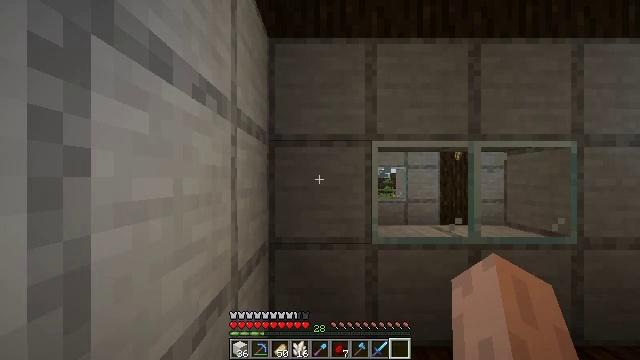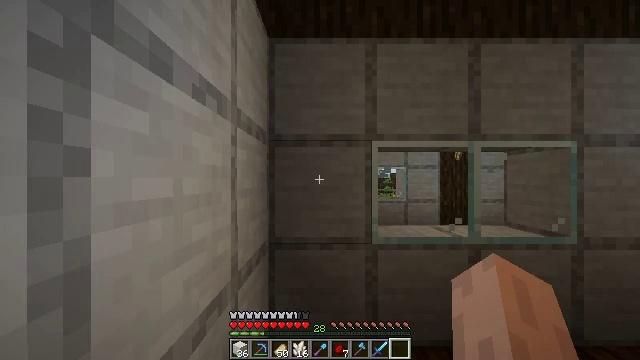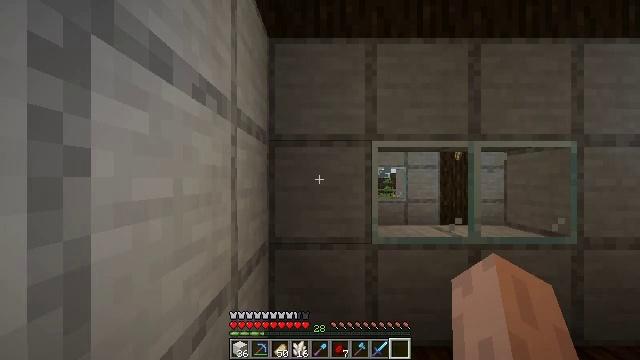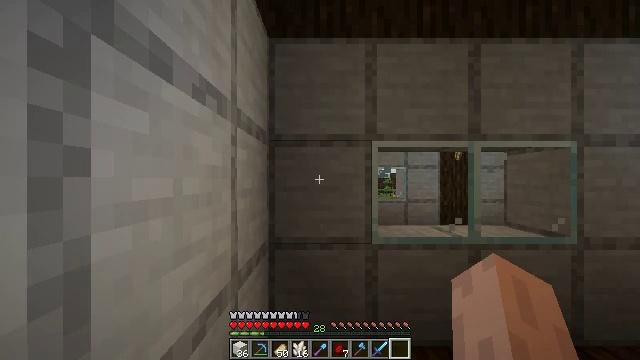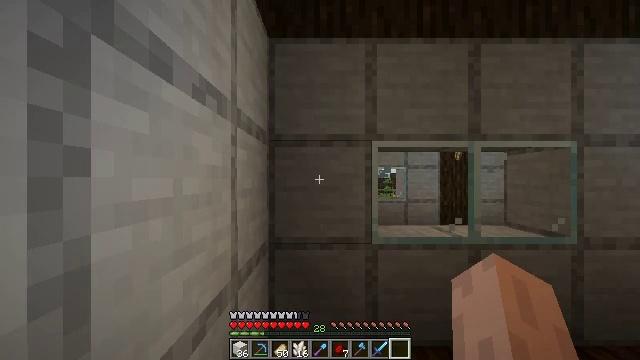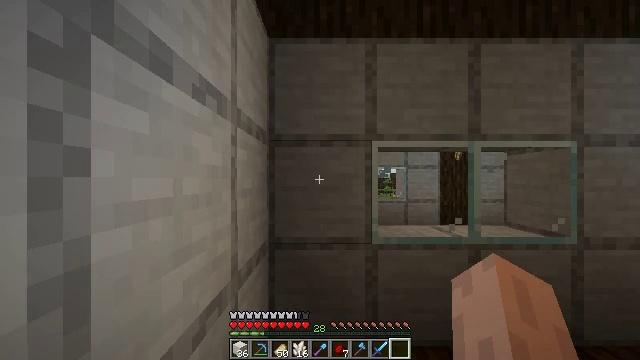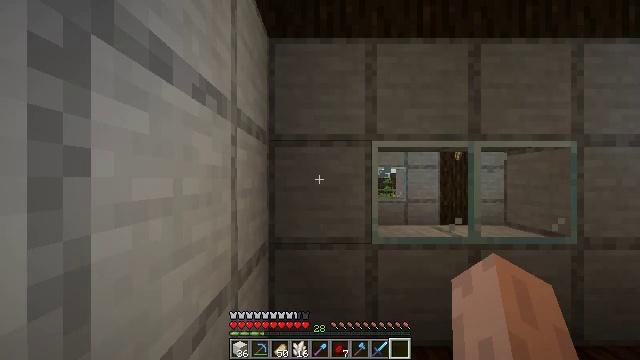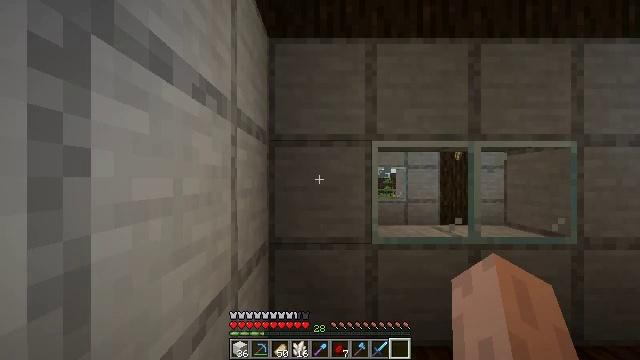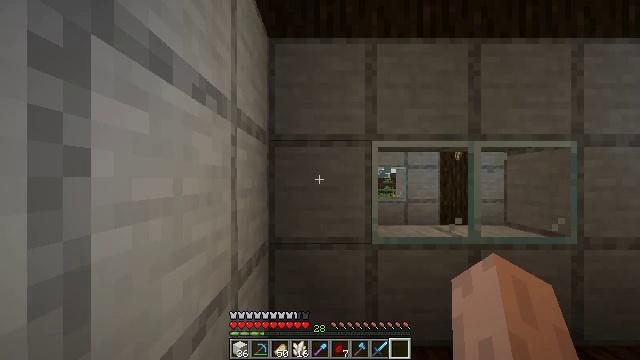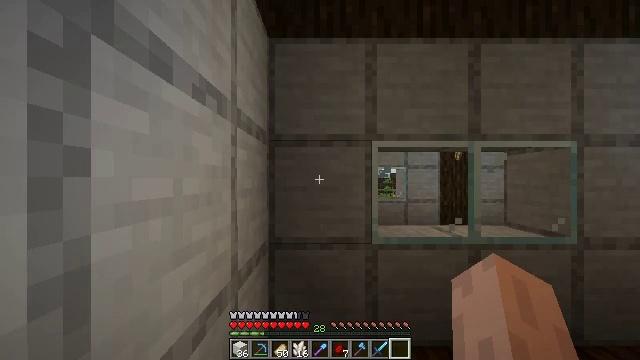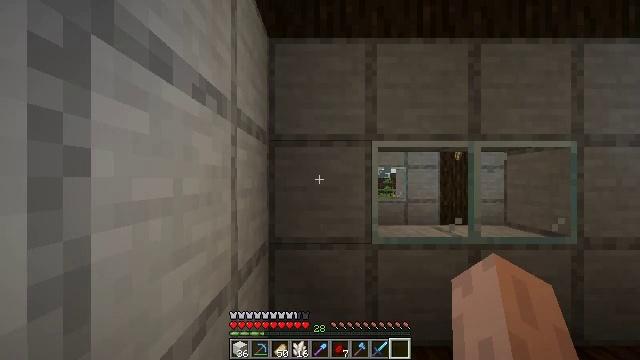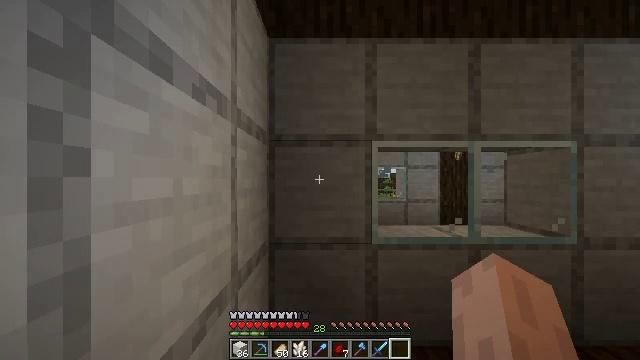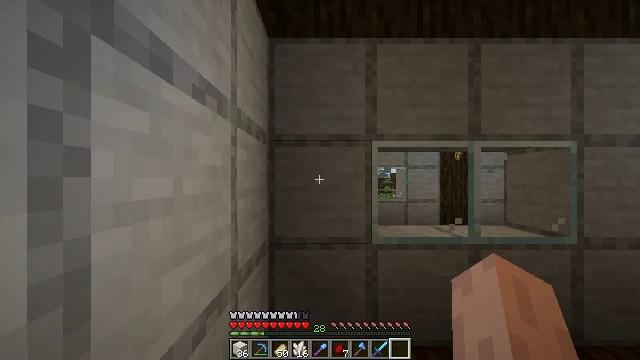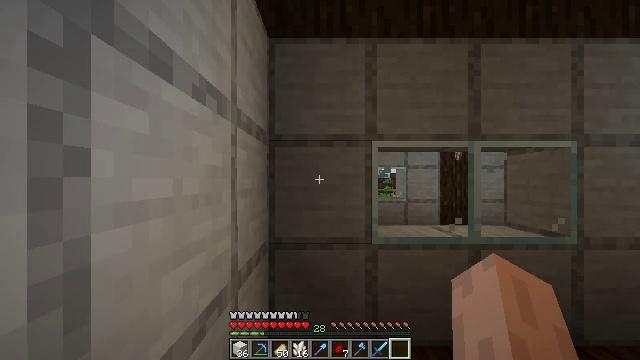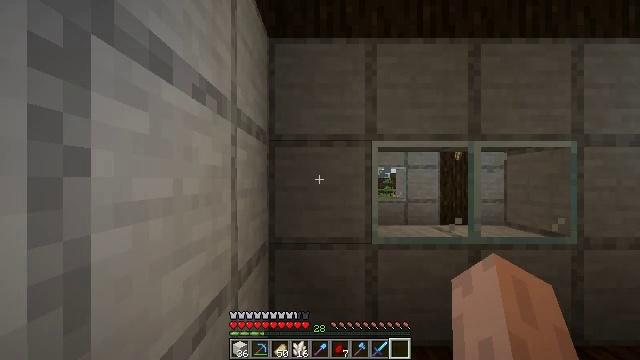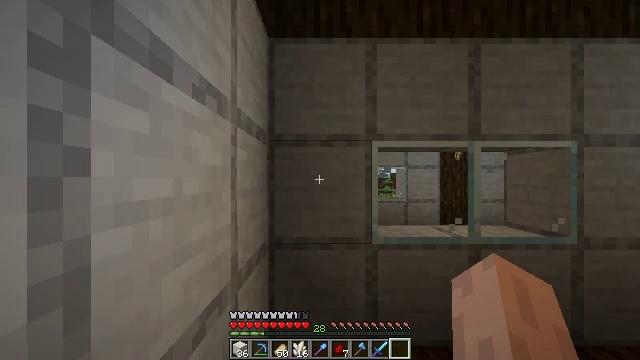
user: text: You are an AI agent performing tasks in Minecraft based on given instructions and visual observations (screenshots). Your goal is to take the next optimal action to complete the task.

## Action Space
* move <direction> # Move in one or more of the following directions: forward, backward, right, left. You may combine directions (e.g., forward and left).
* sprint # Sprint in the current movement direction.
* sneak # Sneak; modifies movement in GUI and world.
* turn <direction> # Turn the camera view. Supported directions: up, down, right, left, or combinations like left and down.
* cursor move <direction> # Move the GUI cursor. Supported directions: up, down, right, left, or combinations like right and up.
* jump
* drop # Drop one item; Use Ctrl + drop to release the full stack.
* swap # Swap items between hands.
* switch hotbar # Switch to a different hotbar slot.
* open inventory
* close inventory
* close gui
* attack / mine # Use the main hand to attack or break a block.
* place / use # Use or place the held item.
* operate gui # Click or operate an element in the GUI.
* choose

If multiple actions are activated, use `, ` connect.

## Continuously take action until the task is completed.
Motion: motion action
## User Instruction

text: Cook cactus in the furnace to make green dye.
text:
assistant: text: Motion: no_op
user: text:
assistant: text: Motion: no_op
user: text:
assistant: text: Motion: no_op
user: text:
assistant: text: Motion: no_op
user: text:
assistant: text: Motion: no_op
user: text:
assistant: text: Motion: no_op
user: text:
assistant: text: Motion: no_op
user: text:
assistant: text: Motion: no_op
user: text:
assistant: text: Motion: no_op
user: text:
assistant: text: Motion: no_op
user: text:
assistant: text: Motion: no_op
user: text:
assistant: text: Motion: no_op
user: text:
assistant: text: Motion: no_op
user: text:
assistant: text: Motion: no_op
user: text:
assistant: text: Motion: no_op
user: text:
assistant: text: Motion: no_op
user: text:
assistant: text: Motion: no_op
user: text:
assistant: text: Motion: no_op
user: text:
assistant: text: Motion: no_op
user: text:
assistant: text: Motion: no_op
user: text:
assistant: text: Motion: no_op
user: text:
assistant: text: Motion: no_op
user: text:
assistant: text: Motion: no_op
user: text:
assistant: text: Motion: no_op
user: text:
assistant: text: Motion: no_op
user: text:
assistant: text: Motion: no_op
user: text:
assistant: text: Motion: no_op
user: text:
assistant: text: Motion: no_op
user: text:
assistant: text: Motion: no_op
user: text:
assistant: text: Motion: no_op